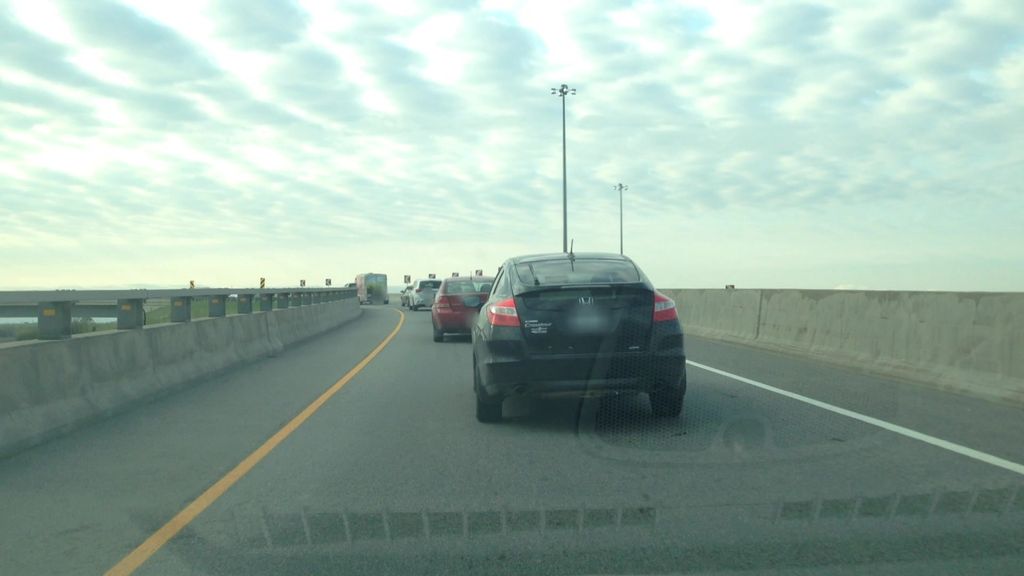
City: montreal